Field crop: maize
Growth stage: 2
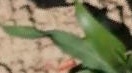
Species: maize